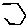
Label: hexagon